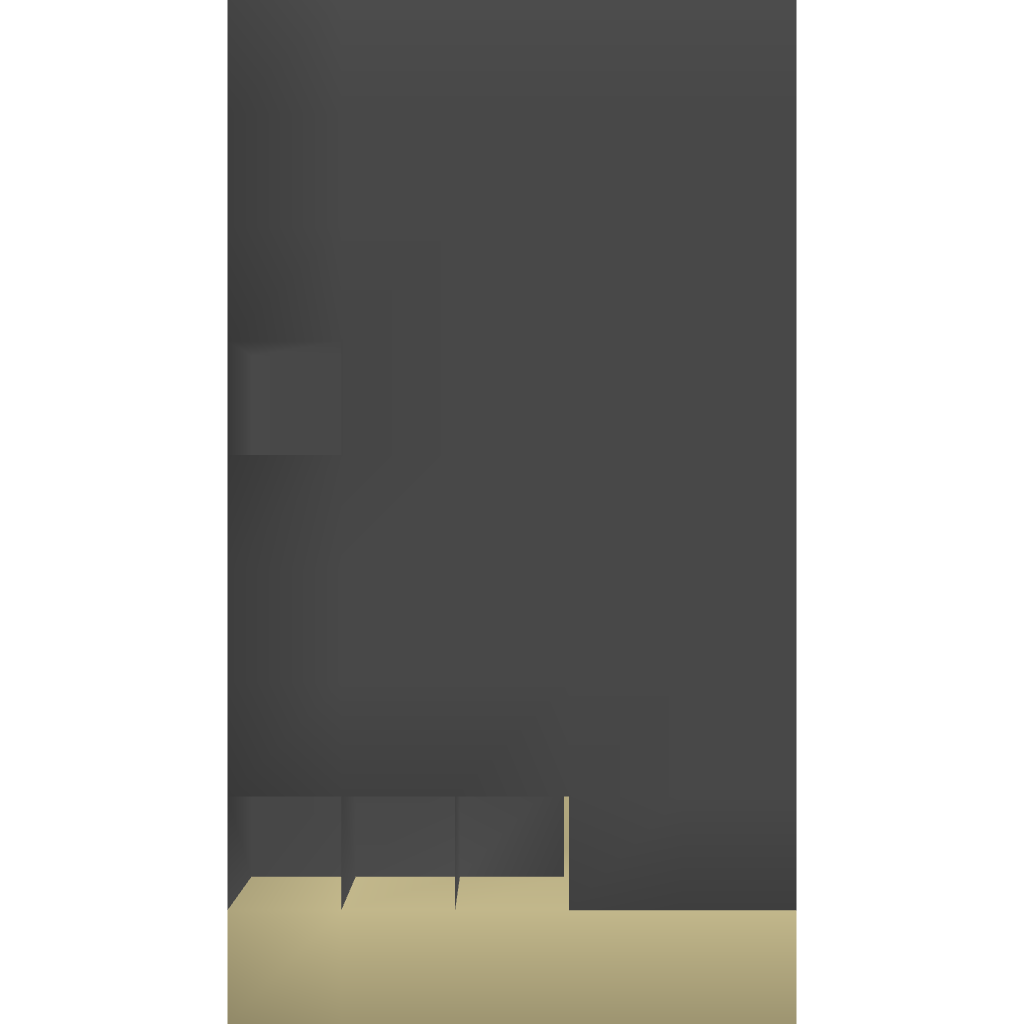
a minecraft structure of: Mob Birthday Party